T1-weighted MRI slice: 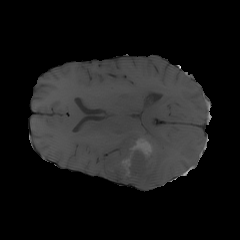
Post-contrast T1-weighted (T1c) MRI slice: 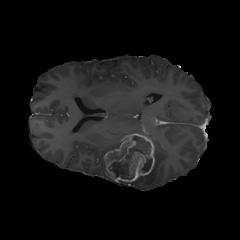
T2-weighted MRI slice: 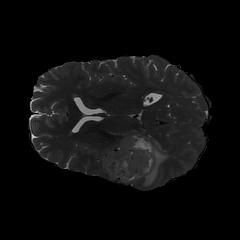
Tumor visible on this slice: yes